Interaction volume radius: 5 \u00c5
Interaction volume height: 10 \u00c5
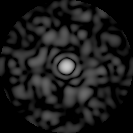
Disorder parameter: 0.8478